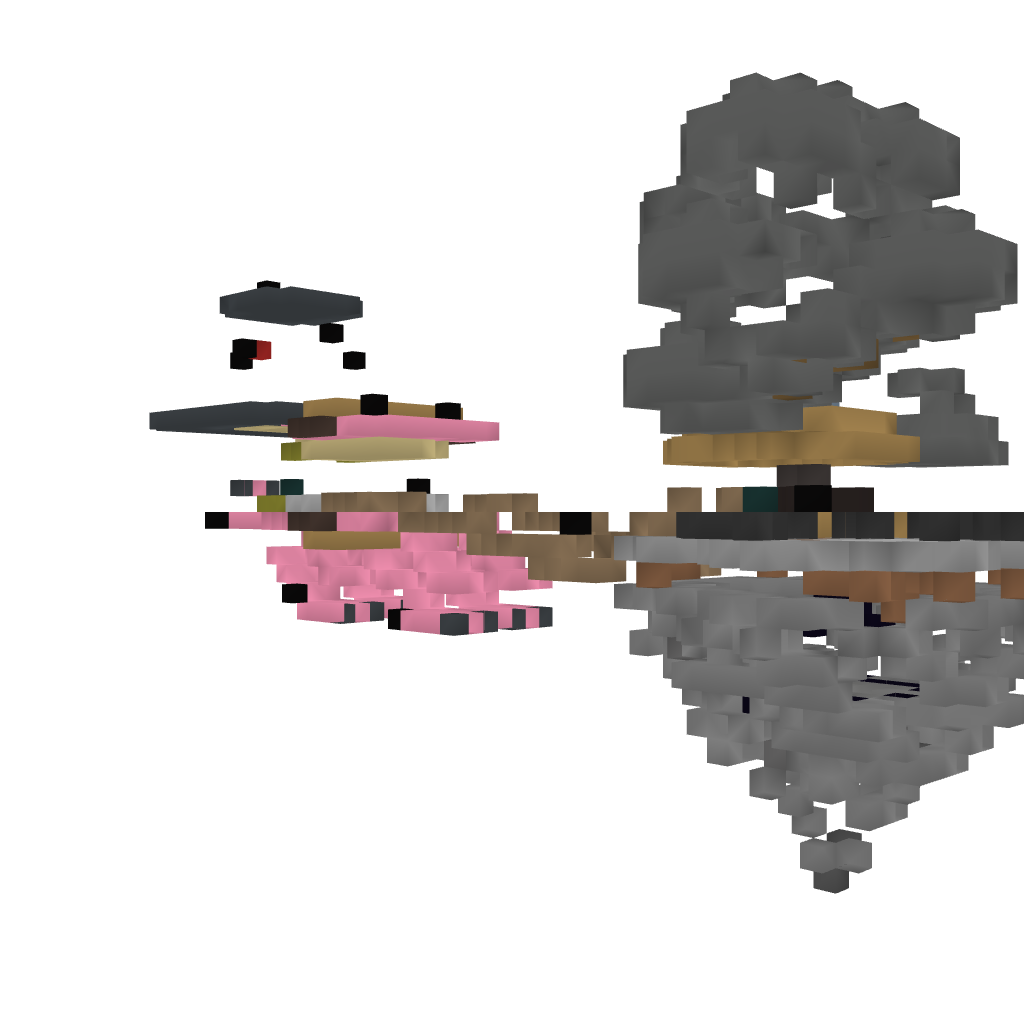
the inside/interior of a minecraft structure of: Flying Pig